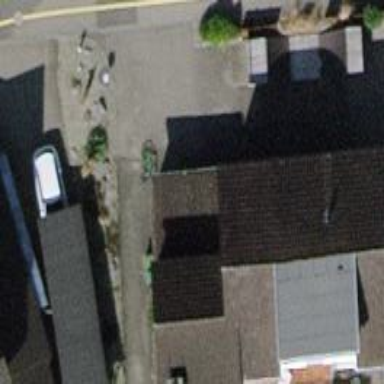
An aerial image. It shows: Simple and straightforward house.